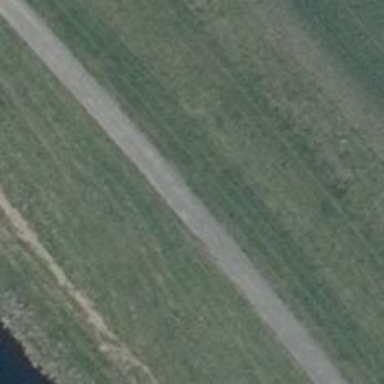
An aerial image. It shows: Asphalt track with grade 1 tracktype.